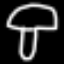
Label: mushroom